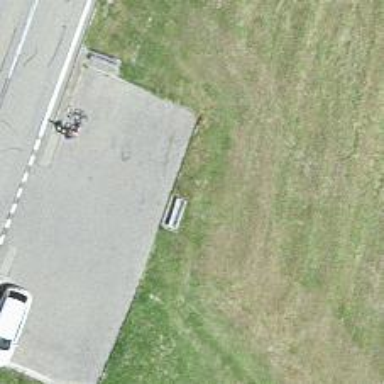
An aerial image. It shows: Bench for seating.